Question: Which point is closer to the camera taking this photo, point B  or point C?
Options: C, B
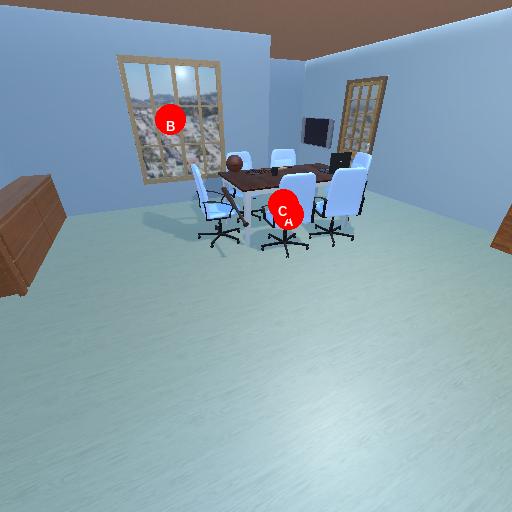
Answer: C